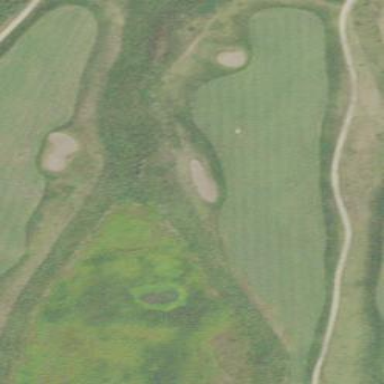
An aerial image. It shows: Golf fairway in the image.